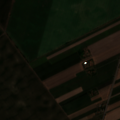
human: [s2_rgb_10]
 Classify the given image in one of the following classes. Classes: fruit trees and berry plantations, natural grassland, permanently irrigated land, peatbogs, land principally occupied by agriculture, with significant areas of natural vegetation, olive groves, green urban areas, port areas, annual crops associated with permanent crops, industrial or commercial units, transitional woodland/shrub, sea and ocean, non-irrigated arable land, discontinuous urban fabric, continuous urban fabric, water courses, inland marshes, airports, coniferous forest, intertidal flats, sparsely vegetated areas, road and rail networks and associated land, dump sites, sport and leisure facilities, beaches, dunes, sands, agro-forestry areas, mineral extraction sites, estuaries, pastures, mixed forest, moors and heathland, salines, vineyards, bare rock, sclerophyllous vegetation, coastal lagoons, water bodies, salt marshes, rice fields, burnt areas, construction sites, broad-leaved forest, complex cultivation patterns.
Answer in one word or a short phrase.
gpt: non-irrigated arable land, complex cultivation patterns